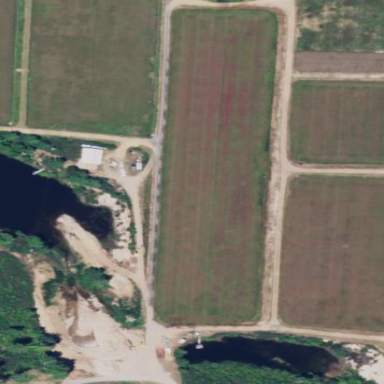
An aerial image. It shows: Farmland where cranberries are grown.